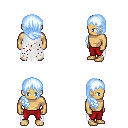
a pixel art fantasy rpg character, male body template, human, tanned skin, white tattered cape, red pants, white cyan right-swept hairstyle, four views (front, back, left, right), 2x2 character sprite sheet, small pixel art, hard edges, no anti-aliasing